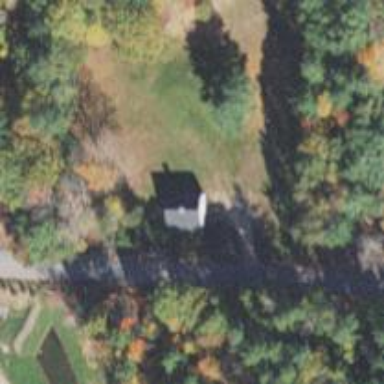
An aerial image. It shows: Driveway leading to service road.